Aerial crown-view tile of a tropical tree (Barro Colorado Island, Panama), acquired 20241216:
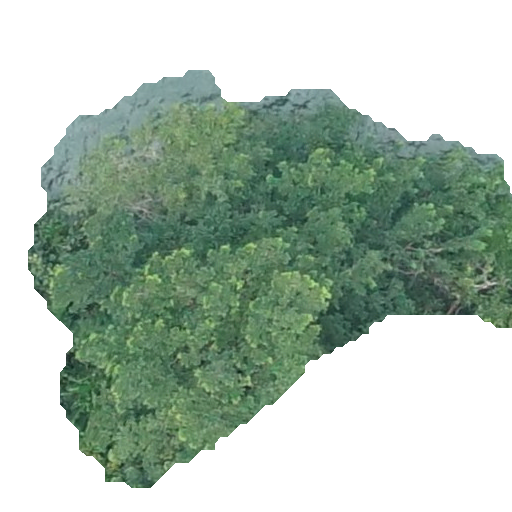
Species: Terminalia oblonga
GBIF accepted scientific name: Terminalia oblonga
Crown area: 192.183 m²